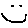
Label: smiley face